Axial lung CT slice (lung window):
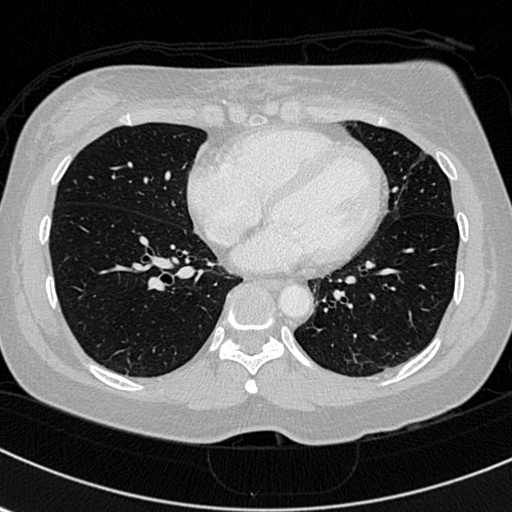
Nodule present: no